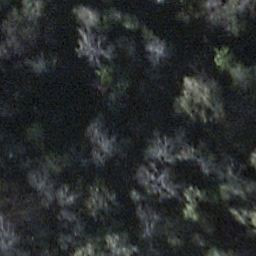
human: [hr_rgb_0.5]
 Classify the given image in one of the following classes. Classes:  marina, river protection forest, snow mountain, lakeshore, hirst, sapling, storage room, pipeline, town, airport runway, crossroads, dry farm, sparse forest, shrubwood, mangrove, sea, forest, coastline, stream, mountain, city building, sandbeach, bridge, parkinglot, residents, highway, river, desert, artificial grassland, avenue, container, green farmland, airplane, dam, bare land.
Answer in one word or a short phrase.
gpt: shrubwood